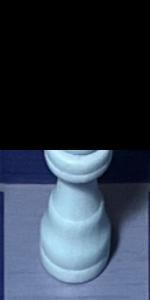
Label: Queen_White